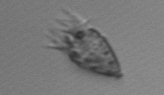
Label: Paratontonia_gracillima